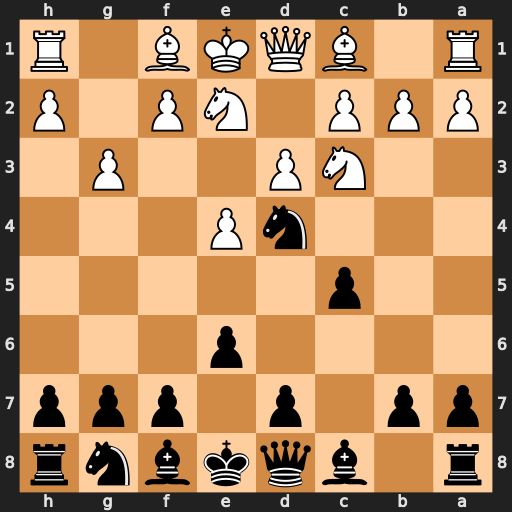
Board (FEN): r1bqkbnr/pp1p1ppp/4p3/2p5/3nP3/2NP2P1/PPP1NP1P/R1BQKB1R
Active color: b
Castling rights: KQkq
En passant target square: -
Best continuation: Nf3#